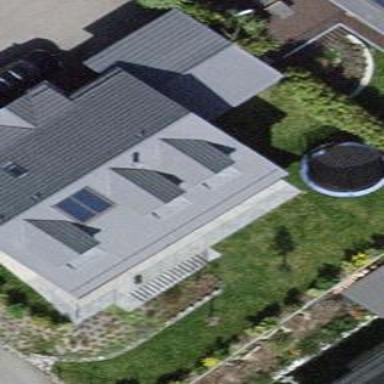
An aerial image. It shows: Simple and straightforward house.